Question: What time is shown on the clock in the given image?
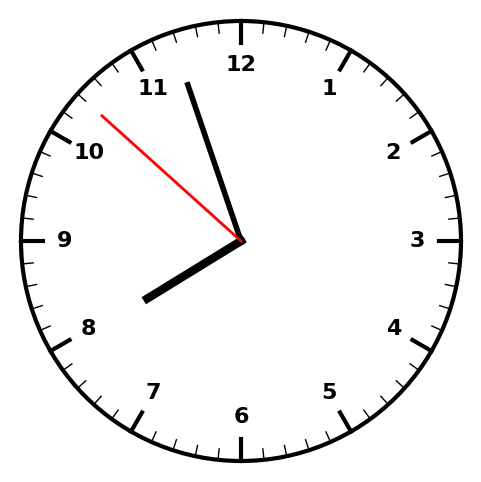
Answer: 07:56:52